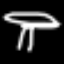
Label: mushroom